Question: I decompiled an android apk with dex2jar just now. The package name and .

I want to konw how to do that.
PS: I use IDE.
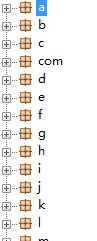
Answer: The only point in code obfuscation at development time is to check that the obfuscation doesn't break anything. Beside this, the component that manage the obfuscation is the ProGuard:
> The ProGuard tool shrinks, optimizes, and obfuscates your code by
removing unused code and renaming classes, fields, and methods with
semantically obscure names. The result is a smaller sized .apk file
that is more difficult to reverse engineer. Because ProGuard makes
your application harder to reverse engineer, it is important that you
use it when your application utilizes features that are sensitive to
security like when you are Licensing Your Applications.
To enable it in android studio:
> Note: When using Android Studio, you must add Proguard to your
gradle.build file's build types. For more information, see the Gradle
Plugin User Guide.
To know more about the ProGuard tool <URL>